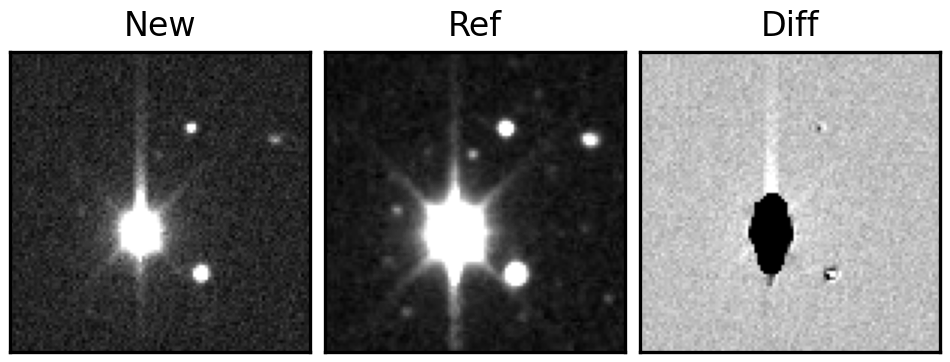
Label: bogus